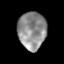
Tissue: prostate
Cell type: Epithelial cells
Senescence score: 0.3132
Nuclear area (px): 1035
Mean DAPI intensity: 140.875